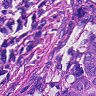
Metastatic tissue present: yes